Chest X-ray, PA view. Patient: 13 years old, sex M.
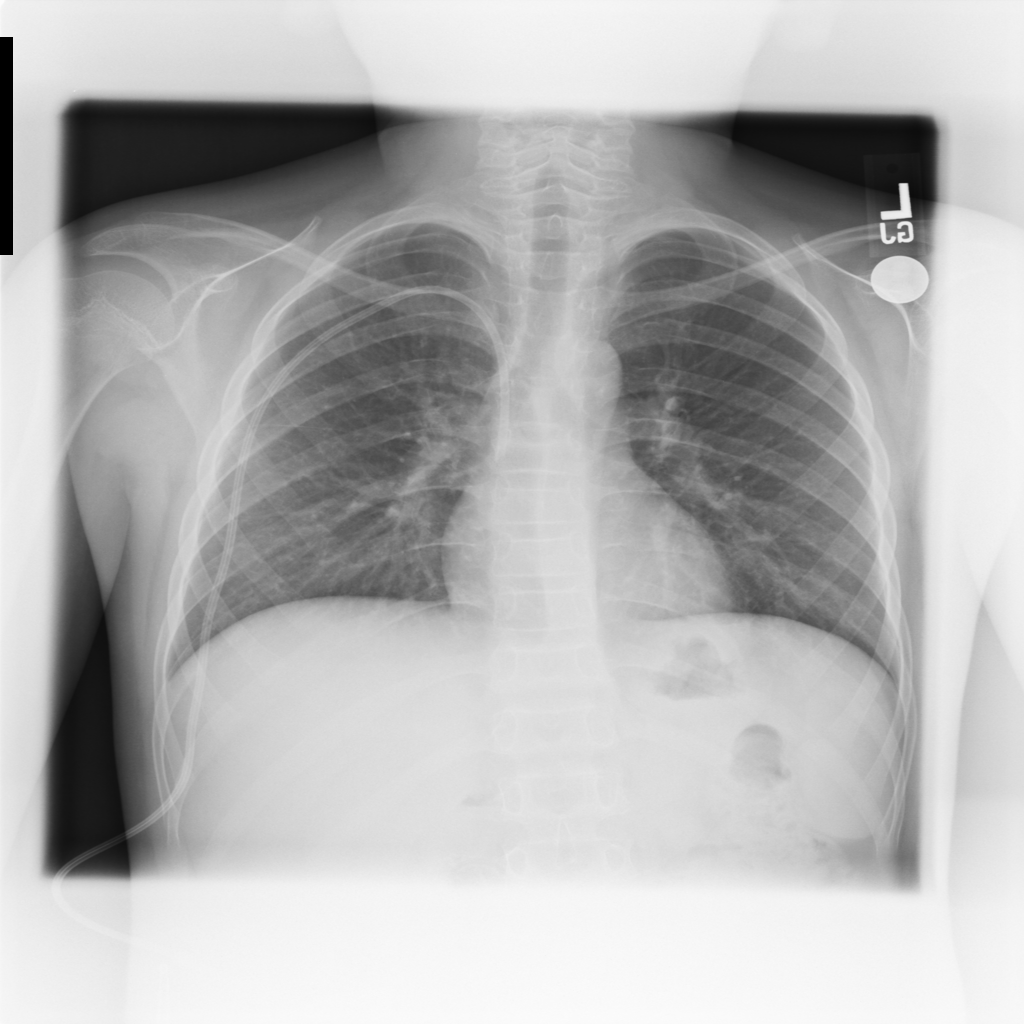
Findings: No Finding